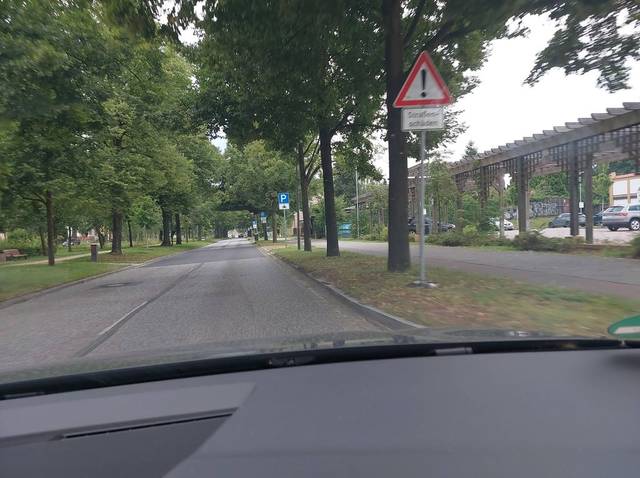
Region: Germany
Coordinates: 52.694, 13.276